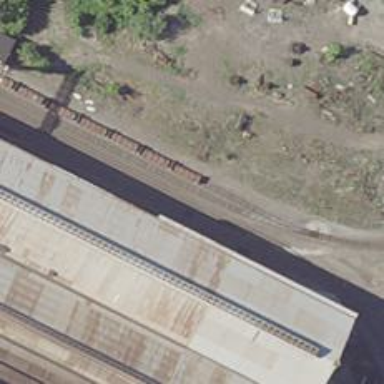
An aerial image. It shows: Rail spur service.